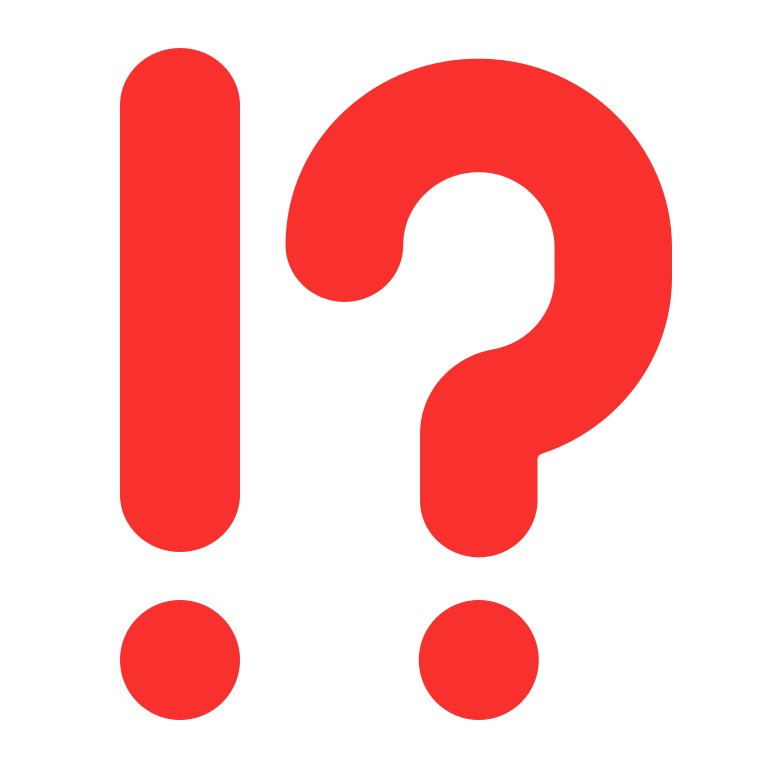
exclamation question mark flat